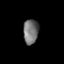
Tissue: prostate
Cell type: T cells
Senescence score: 0.2839
Nuclear area (px): 370
Mean DAPI intensity: 114.481